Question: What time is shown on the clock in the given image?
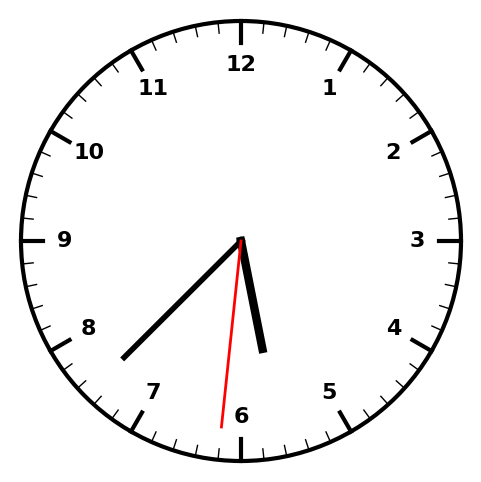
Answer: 05:37:31